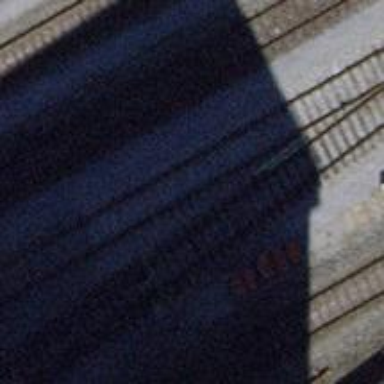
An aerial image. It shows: Railway buffer stop.